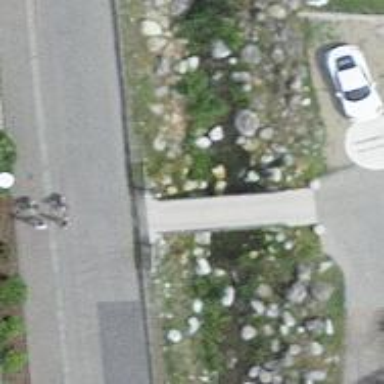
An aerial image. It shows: Designated golf cart path on asphalt track bridge with grade1 tracktype.